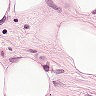
Metastatic tissue present: yes